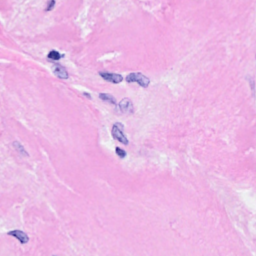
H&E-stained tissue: Breast